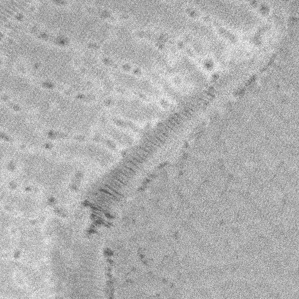
Label: frost